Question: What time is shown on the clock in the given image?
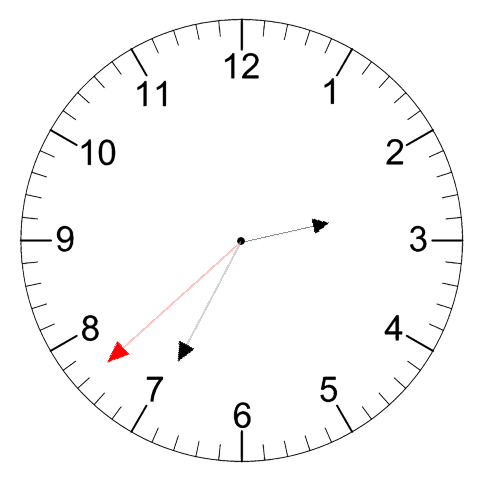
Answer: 02:34:38